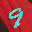
Label: 9